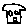
Label: house